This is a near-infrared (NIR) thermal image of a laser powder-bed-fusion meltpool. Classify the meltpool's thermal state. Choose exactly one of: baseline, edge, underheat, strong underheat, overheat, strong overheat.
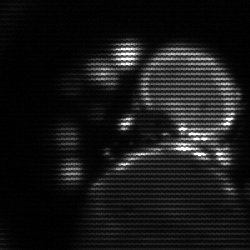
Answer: edge